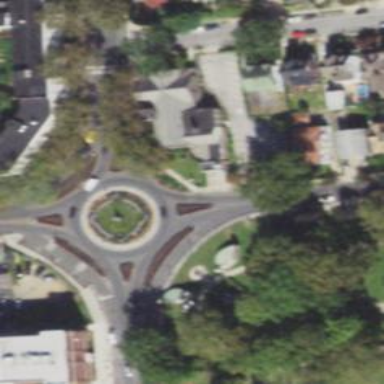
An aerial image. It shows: Roundabout at primary highway.